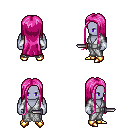
a pixel art fantasy rpg character, male body template, dark elf, purple skin, white robe, red pants, pink extra-long hairstyle, white cloth bracers, gold boots, dagger, four views (front, back, left, right), 2x2 character sprite sheet, small pixel art, hard edges, no anti-aliasing